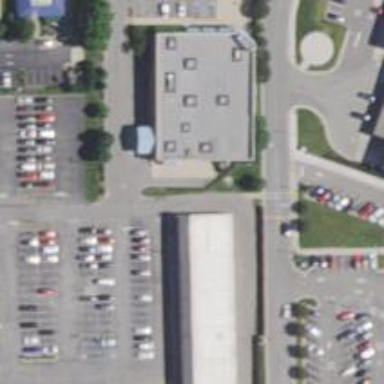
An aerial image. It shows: Pharmacy providing healthcare services.